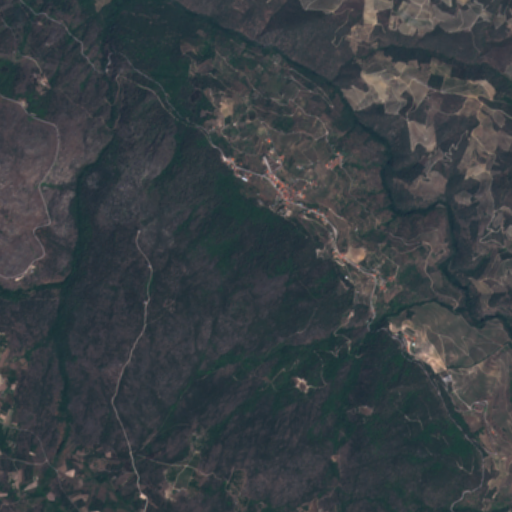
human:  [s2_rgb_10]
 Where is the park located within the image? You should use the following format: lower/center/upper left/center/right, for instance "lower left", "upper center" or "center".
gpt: The park is located in the center of the image.
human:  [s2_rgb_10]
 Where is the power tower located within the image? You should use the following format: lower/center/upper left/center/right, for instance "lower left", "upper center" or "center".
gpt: The power tower is located in the upper of the image.
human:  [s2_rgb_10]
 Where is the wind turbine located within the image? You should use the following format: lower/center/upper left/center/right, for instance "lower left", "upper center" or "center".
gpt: The wind turbine is located in the center left of the image.
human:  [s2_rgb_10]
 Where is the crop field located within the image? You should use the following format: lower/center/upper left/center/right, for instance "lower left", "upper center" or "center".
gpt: There is no crop field in the image.